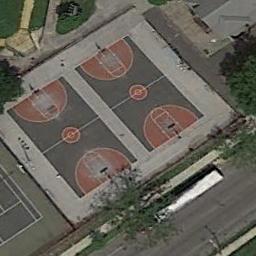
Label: basketball_court